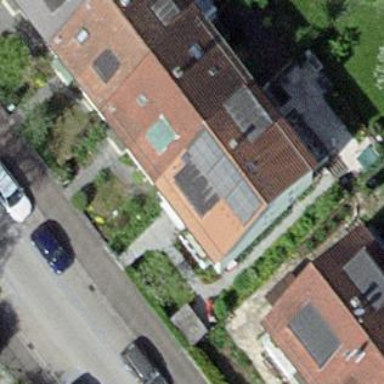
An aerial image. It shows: Terrace building.